Question: I want to implement this in Mathematica:
I realize I can use ParametricPlot to get the lines, and then use the Mesh option to fill in the colors. Can anyone tell me what a general formula for the equations of these lines are? Does it generalize to a regular n-gon?
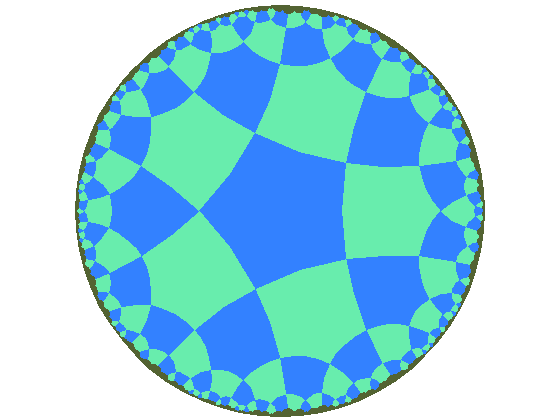
Answer: I happen to have some code lying around that will do something close to what you want and you can view that code here: <URL>.
A couple of comments are in order. The ideas behind the code are all described in Saul Stahl's excellent book, The Poincare Half-Plane - specifically, the chapter on the Poincare disk. I wrote the code to illustrate some ideas for a geometry class that I was teaching in 1999 so it must have been for version 3 or 4. I have done nothing to try to optimize the code for any subsequent version. Regardless, if you define the function 'PTiling' on that page and then execute 'PTiling[5, 2*5 - 4, 3]', you should (after several minutes) get something like the following:

Obviously, we have just a black and white picture illustrating the boundaries of the pentagons that you want but, hopefully, this is a good start. I think that one could use portions of disks, rather than circles, to get closer to what you want.